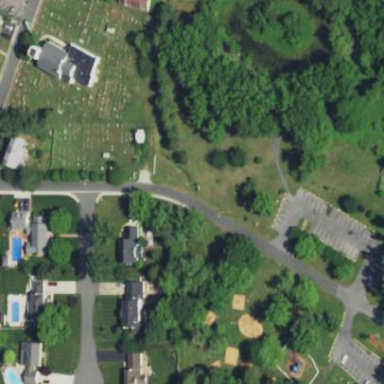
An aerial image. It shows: Cemetery.